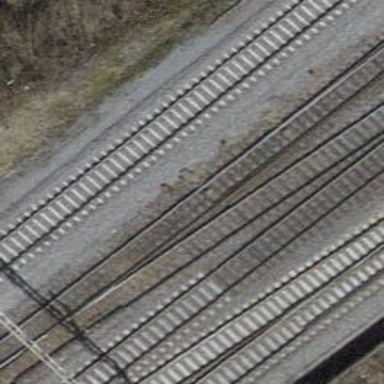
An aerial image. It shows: Railway switch.